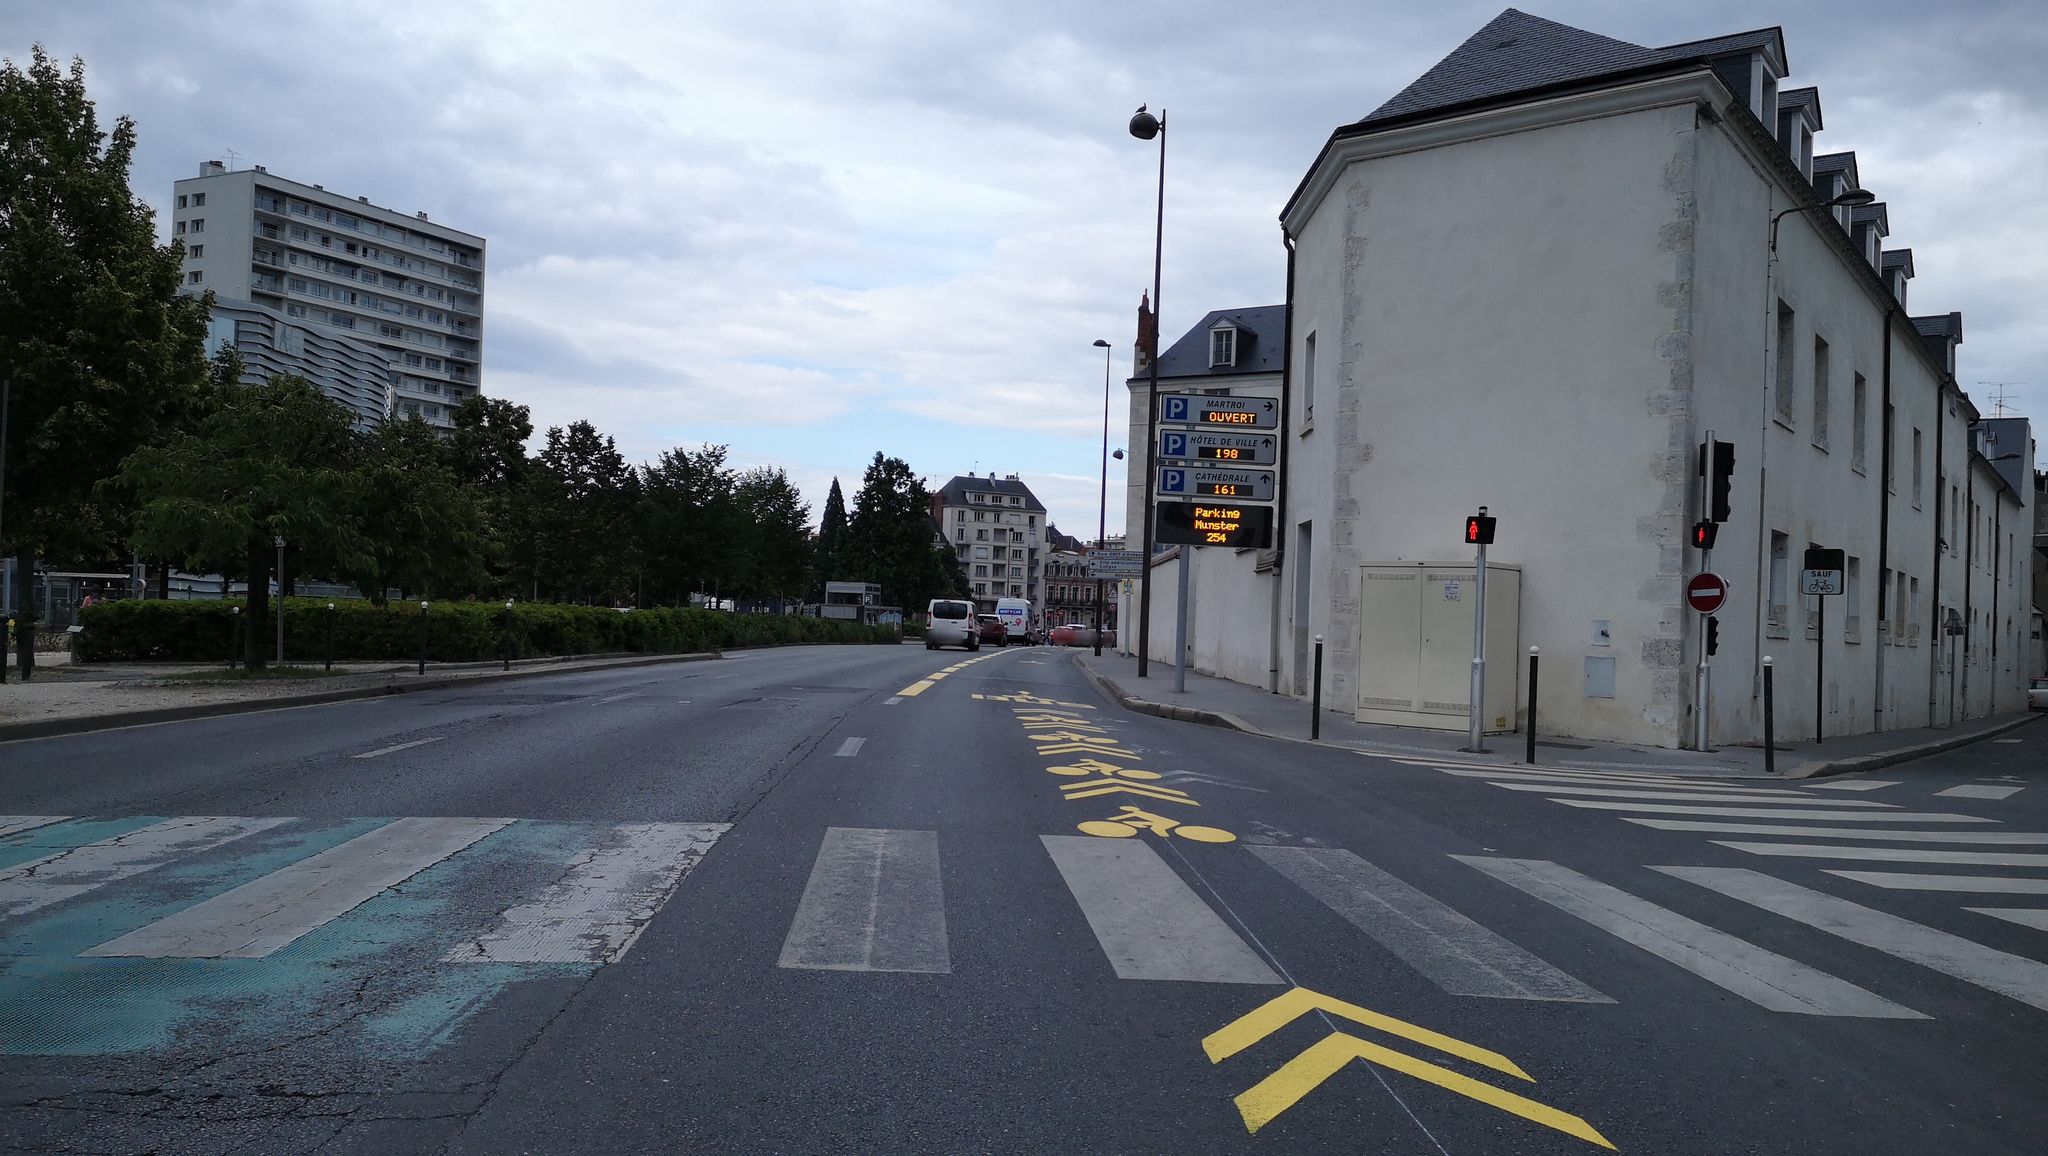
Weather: cloudy
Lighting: day
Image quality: good
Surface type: cycling surface
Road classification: footway
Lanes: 1
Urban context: urban centre
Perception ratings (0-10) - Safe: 4.16, Lively: 9.1, Beautiful: 7.96, Boring: 2.23, Depressing: 2.12, Wealthy: 5.06